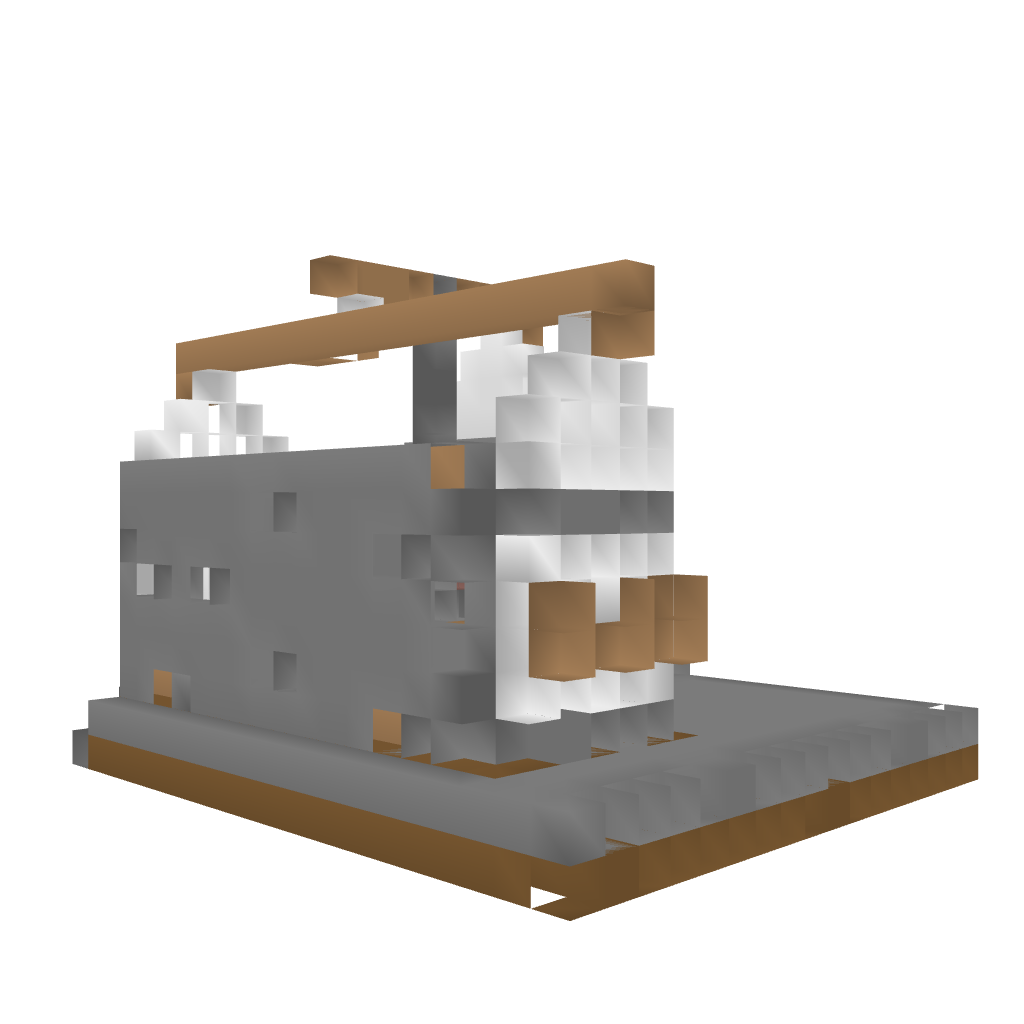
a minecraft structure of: Tudor Style Bakery/Shop bad low quality